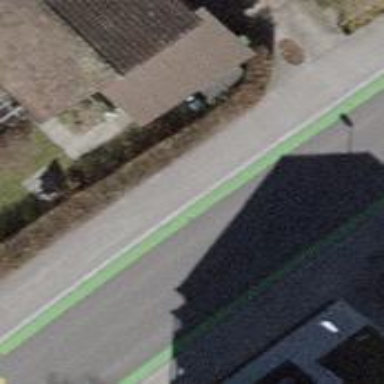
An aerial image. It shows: Tertiary road with asphalt surface and cycle lane.